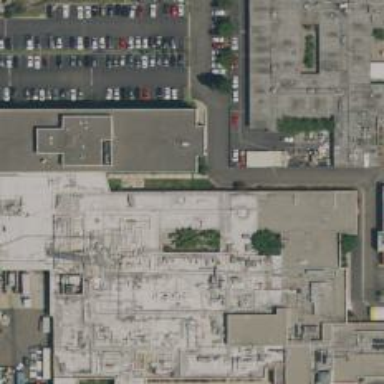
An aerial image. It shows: Hospital building.